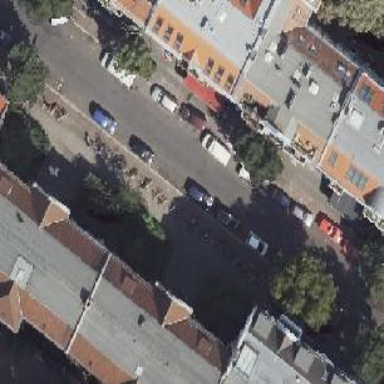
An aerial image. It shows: Bicycle parking stands located on the sidewalk.